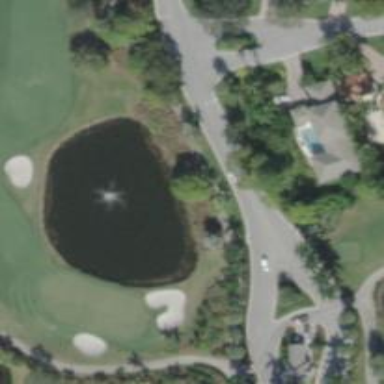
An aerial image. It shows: Water hazard on golf course. The hazard is natural water feature.